Interaction volume radius: 5 \u00c5
Interaction volume height: 30 \u00c5
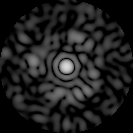
Disorder parameter: 0.8518